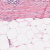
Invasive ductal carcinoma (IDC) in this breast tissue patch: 1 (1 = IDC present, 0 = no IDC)